Question: I am working on a new project and have used a storyboard for the UI. All of my tableViews have an issue with the line separator. The picture below shows two lines. The first is a blue one which was set in the attributes inspector. The second one is black and was added with an imageView that I placed in the cell. The line does extend to the right side of the cell but not the left. Any ideas?

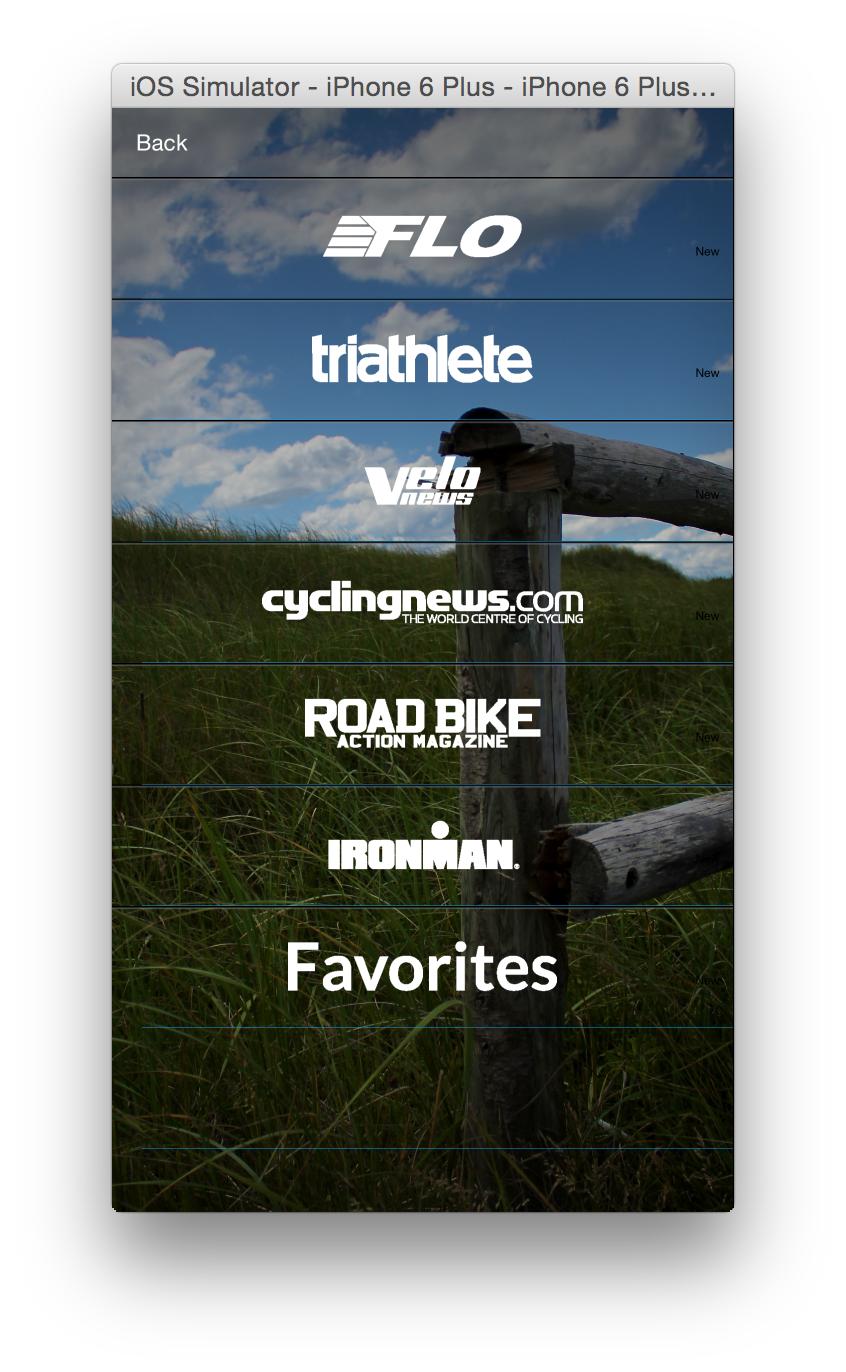
Answer: first set table view
1.set separatorInset of tableview instance to UIEdgeInsetsMake(0, 0, 0, 0)
second set cell
1.set preservesSuperviewLayoutMargins of cell (instance) to NO
2.set layoutMargins of cell to UIEdgeInsetsZero
3.saet separatorInset of cell to UIEdgeInsetsZero
Hope to help you